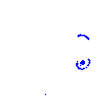
Particle: proton